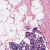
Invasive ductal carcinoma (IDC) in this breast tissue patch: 0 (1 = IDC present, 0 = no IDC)